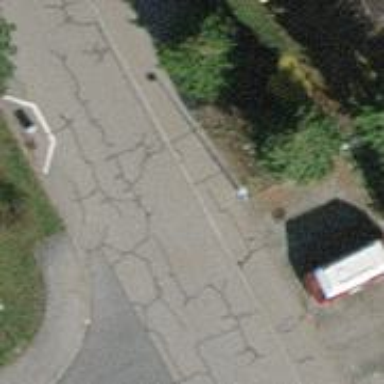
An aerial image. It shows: Kerb serving as barrier.